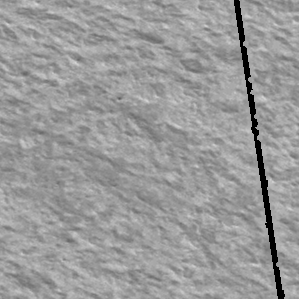
Label: frost